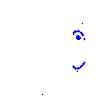
Particle: electron